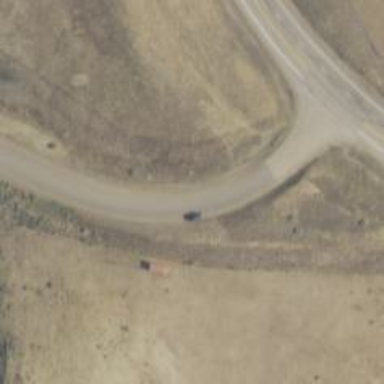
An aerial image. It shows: Unclassified road.